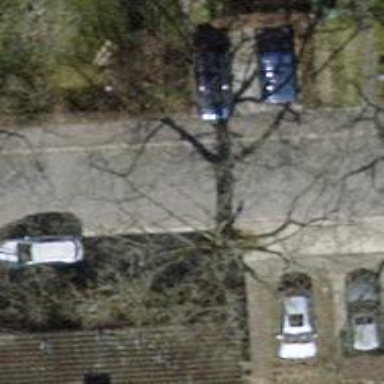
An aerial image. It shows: Beautiful avenue lined with deciduous broadleaved trees.